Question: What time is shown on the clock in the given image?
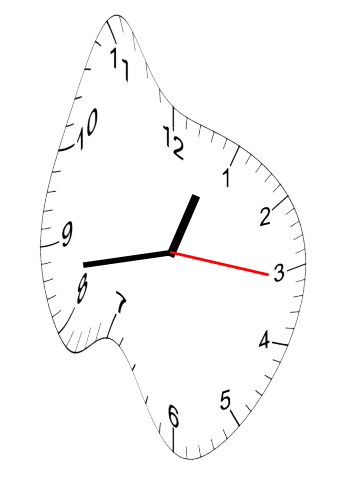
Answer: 12:43:16